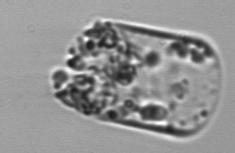
Label: Guinardia_flaccida